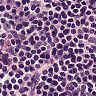
Metastatic tissue present: no